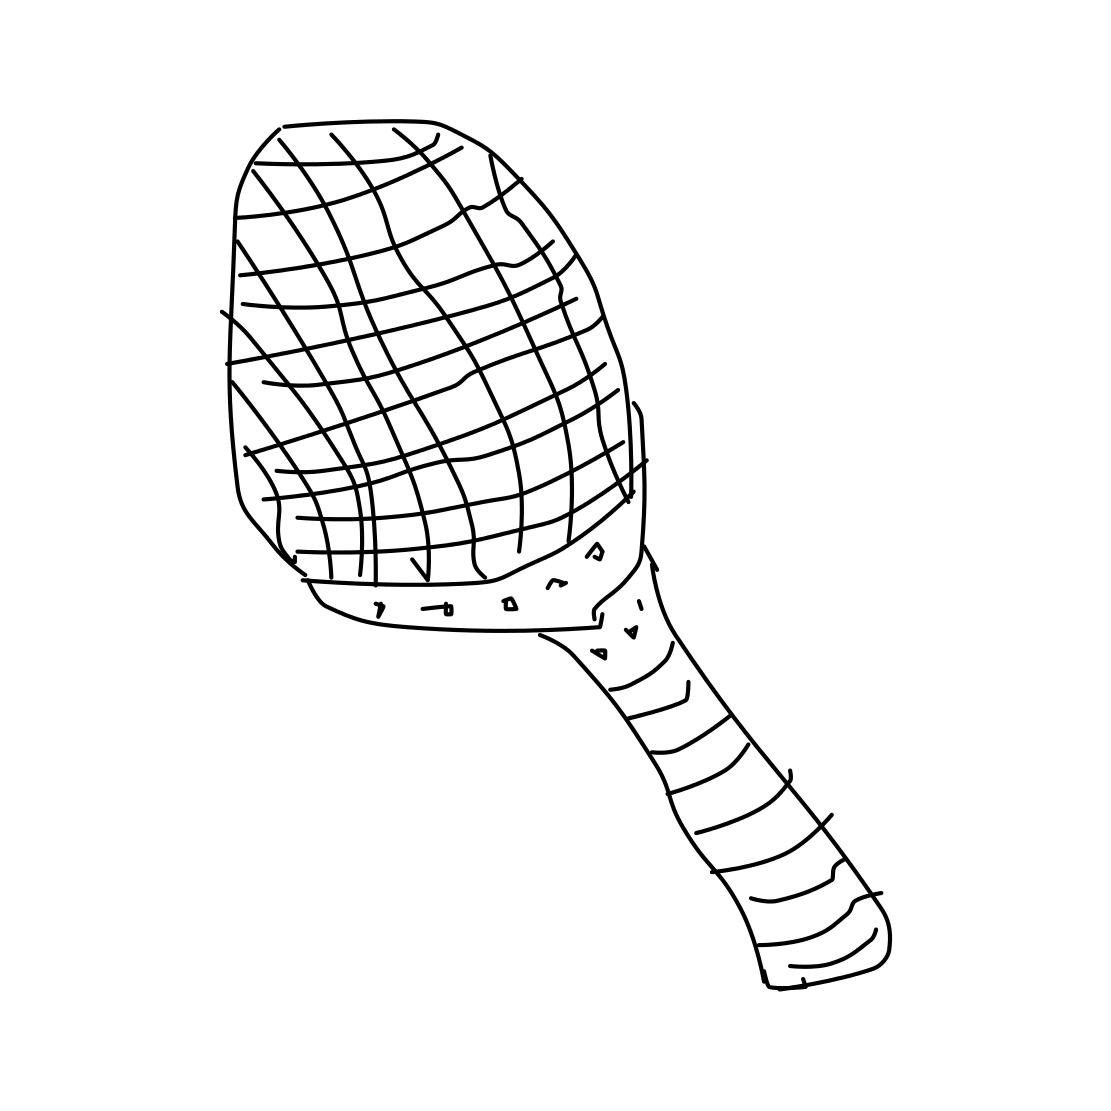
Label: tennis-racket